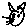
Label: cat